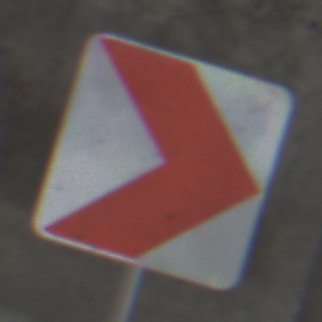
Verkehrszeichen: RichtungstafelnInKurvenKleinLinks
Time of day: Midday
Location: Outdoor (Suburban)
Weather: Overcast
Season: NotSpecified
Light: Natural